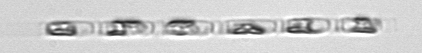
Label: Skeletonema